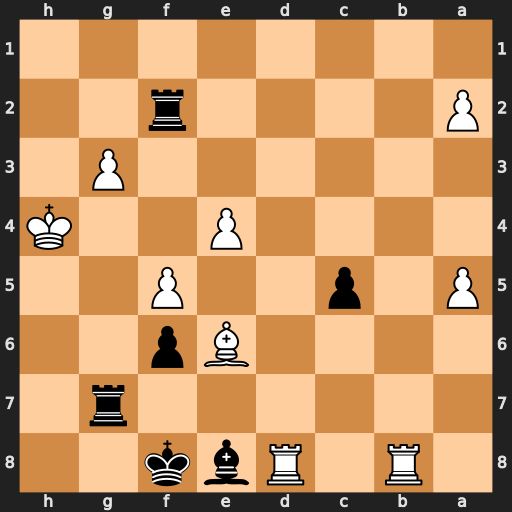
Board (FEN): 1R1Rbk2/6r1/4Bp2/P1p2P2/4P2K/6P1/P4r2/8
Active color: b
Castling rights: -
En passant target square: -
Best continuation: Rh2#